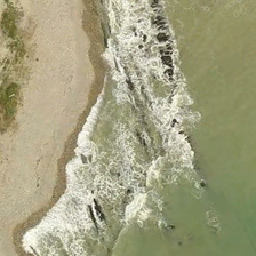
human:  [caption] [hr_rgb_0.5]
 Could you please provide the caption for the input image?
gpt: The sea hit the beach and the plants splashed.

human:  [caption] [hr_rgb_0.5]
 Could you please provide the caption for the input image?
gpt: dark green sea with some reef near the beach .

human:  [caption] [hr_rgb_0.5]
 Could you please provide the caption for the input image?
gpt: black stones are on the bank .

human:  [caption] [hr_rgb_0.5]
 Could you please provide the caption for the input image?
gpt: The sea beat against the beach and the plants splashed in waves.

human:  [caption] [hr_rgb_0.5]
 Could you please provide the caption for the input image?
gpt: white waves are between yellow beach and green ocean .